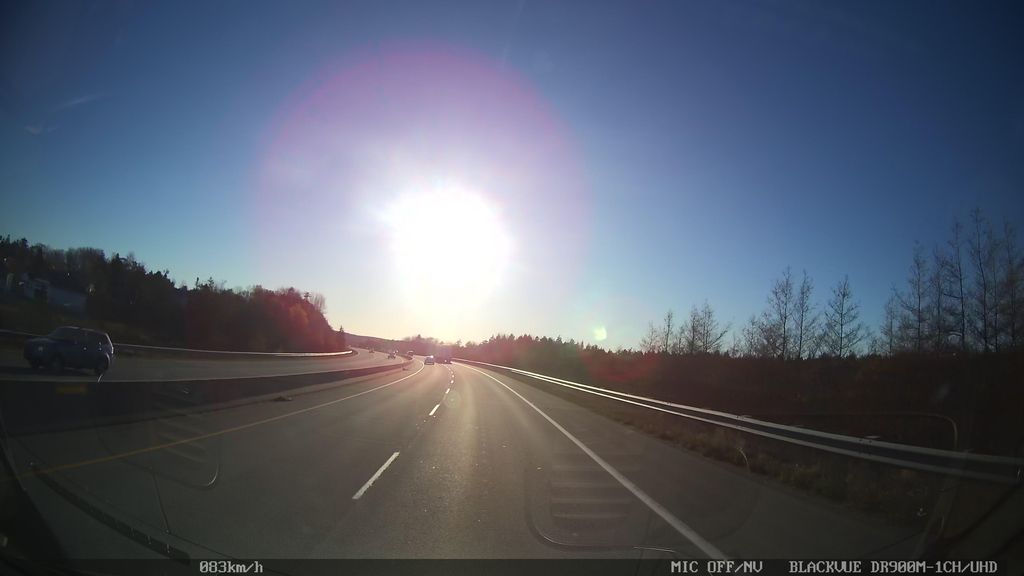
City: halifax